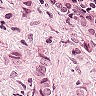
Metastatic tissue present: yes